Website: home-depot
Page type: payment
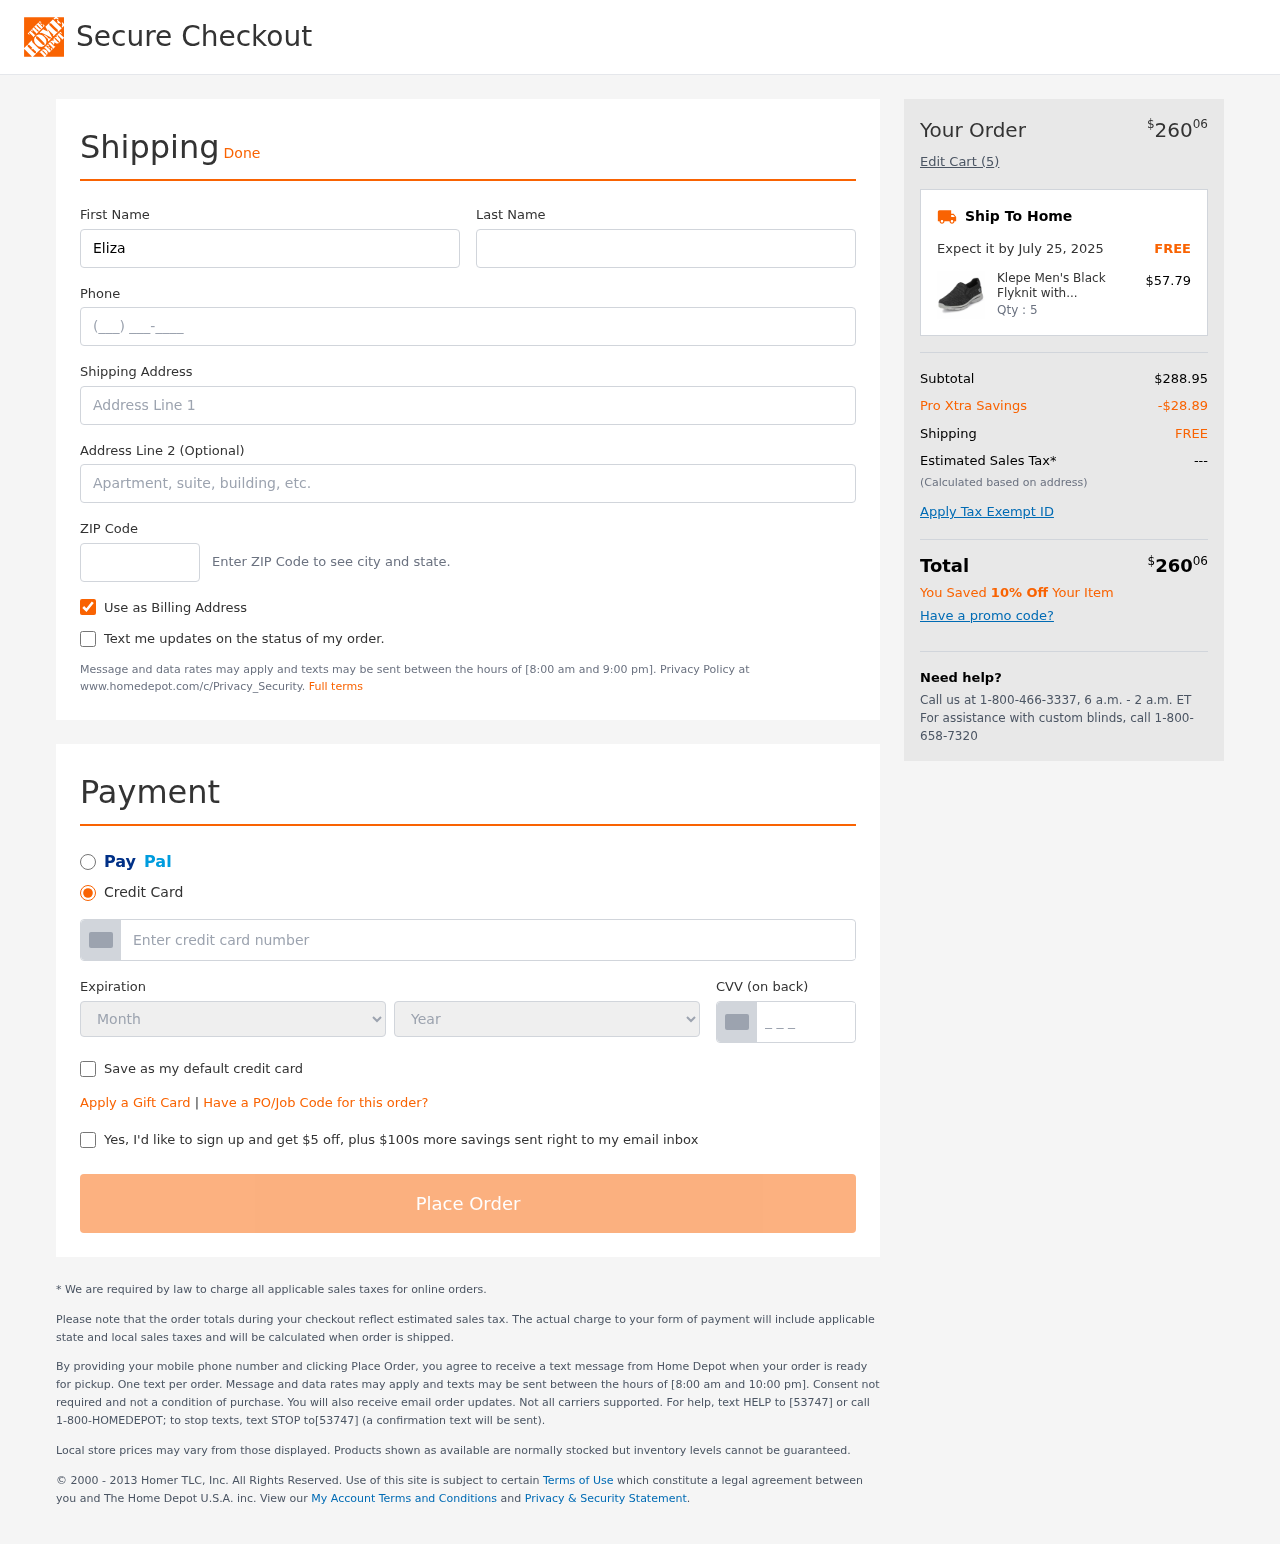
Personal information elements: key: PII_CARD_CVV
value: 0432
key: PII_CARD_EXPIRY_MONTH
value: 12
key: PII_CARD_EXPIRY_YEAR
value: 26
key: PII_CARD_NUMBER
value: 3402 5315 7966 940
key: PII_FIRSTNAME
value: Elizabeth
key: PII_LASTNAME
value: Jones
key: PII_PHONE
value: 3885790896
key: PII_POSTCODE
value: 79152
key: PII_STREET
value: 47580 Kelley Freeway Apt. 887
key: PII_STREET2
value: Suite 460
Product elements: key: PRODUCT1_NAME
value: Klepe Men's Black Flyknit with Memory Foam Running Shoes-7 UK (41 EU) (8 US) (M133/BLK)
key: PRODUCT1_PRICE
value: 57.79
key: PRODUCT1_QUANTITY
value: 5
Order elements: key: ORDER_TOTAL
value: $26006
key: ORDER_NUM_ITEMS
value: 5
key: ORDER_DELIVERY_DATE
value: July 25, 2025
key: ORDER_SUBTOTAL
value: $288.95
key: ORDER_DISCOUNT
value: -$28.89
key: ORDER_SHIPPING_COST
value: FREE